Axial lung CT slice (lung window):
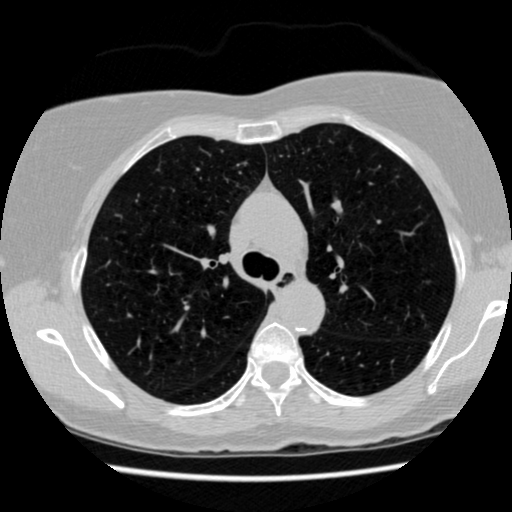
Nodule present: no